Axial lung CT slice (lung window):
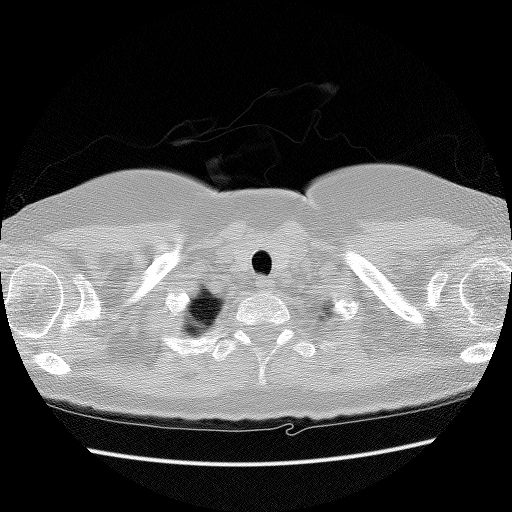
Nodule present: no